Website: macys
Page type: customer-info-address
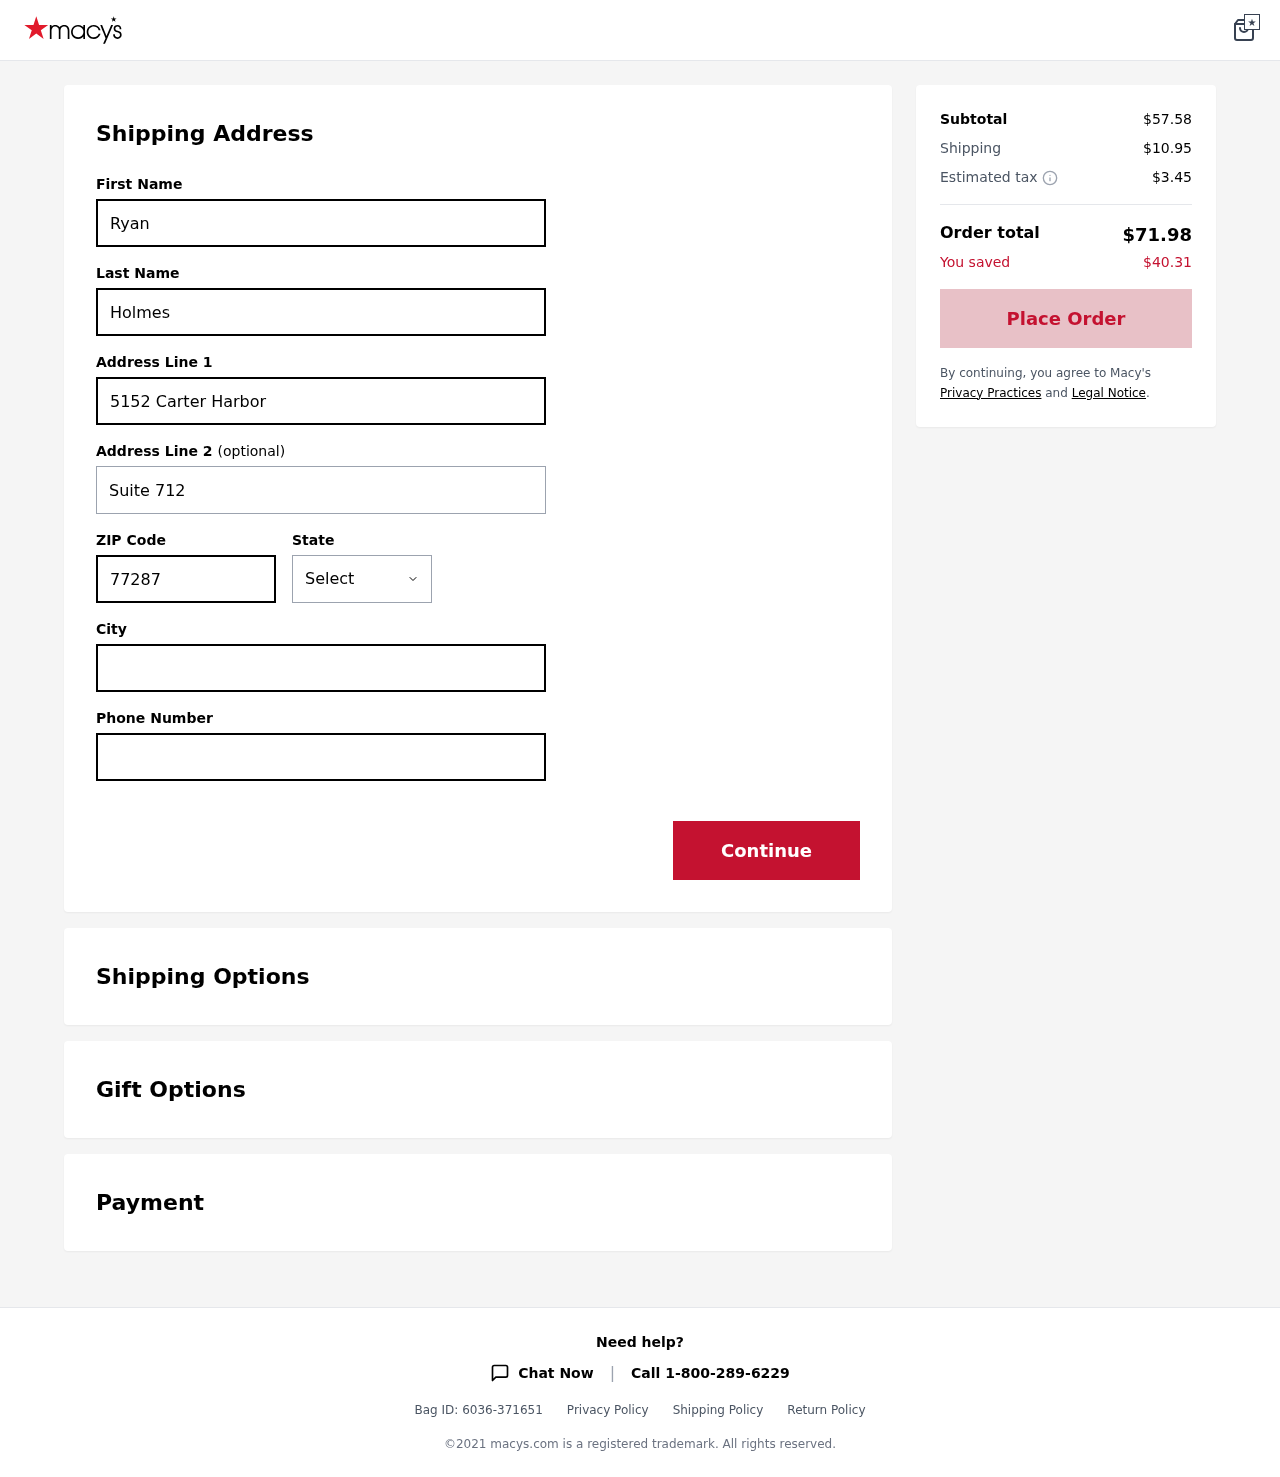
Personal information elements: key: PII_CITY
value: Lake Victoriamouth
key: PII_FIRSTNAME
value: Ryan
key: PII_LASTNAME
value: Holmes
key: PII_PHONE
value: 2023920865
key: PII_POSTCODE
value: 77287
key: PII_STATE
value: Washington
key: PII_STREET
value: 5152 Carter Harbor
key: PII_STREET2
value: Suite 712
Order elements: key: ORDER_SUBTOTAL
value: $57.58
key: ORDER_SHIPPING_COST
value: $10.95
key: ORDER_TAX
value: $3.45
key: ORDER_TOTAL
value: $71.98
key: ORDER_SAVINGS
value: $40.31